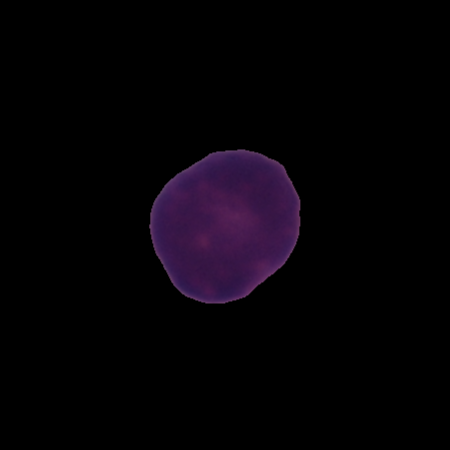
Label: healthy